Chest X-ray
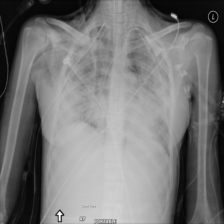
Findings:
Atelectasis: negative
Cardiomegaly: negative
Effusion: negative
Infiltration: positive
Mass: negative
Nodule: negative
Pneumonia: negative
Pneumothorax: positive
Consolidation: negative
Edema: negative
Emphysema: negative
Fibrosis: negative
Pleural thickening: negative
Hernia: negative